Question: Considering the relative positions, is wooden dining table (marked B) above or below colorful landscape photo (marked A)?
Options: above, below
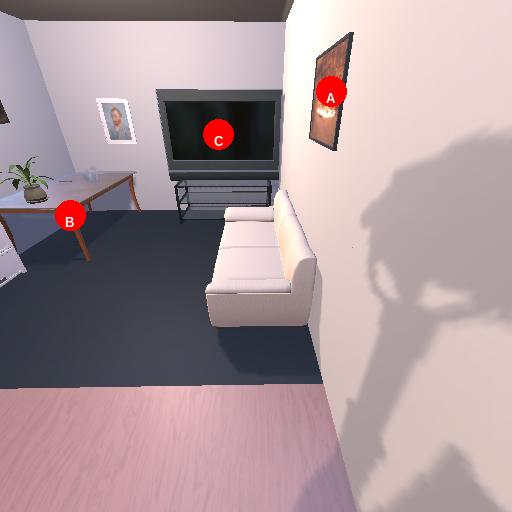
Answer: above